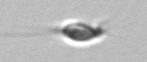
Label: Chrysochromulina